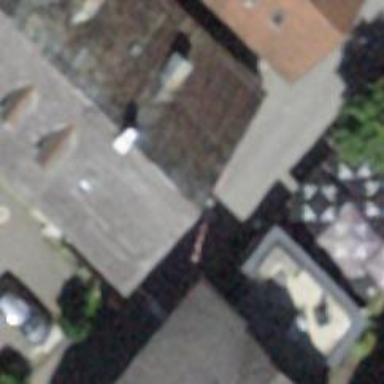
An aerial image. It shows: Restaurant.